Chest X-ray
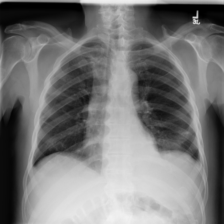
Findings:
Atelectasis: negative
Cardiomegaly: negative
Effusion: negative
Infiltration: negative
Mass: negative
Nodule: negative
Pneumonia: negative
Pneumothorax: negative
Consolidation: negative
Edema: negative
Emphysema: negative
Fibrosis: negative
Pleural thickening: negative
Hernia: negative